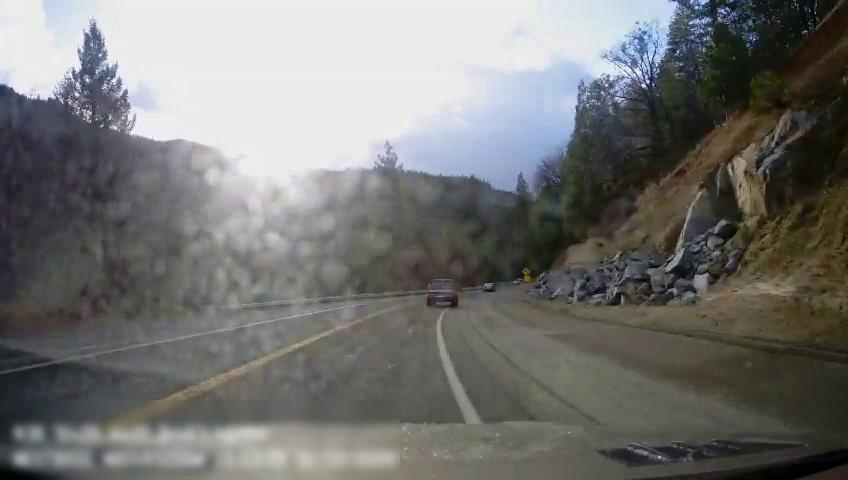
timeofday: Day
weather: Sunny
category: Drivable Space
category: Vehicles | Car
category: Vehicles | Truck
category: Lanes | Current Lane
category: Lanes | Current Lane
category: Lanes | Alternate Lane